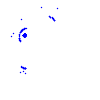
Particle: electron